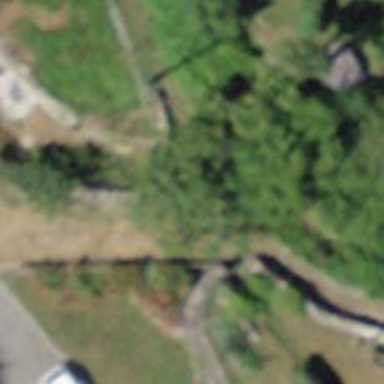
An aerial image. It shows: Path on bridge.